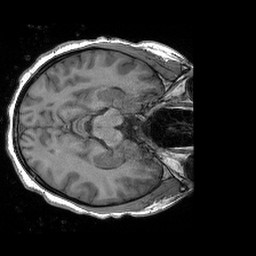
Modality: T1w
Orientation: axial
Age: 21
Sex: female
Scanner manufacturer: siemens
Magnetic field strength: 3 T
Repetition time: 2.4 s
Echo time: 0.00191 s